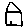
Label: house